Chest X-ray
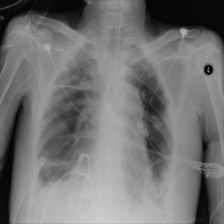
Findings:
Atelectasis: negative
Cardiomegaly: negative
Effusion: negative
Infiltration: negative
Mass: negative
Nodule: negative
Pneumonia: negative
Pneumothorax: negative
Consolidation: negative
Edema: negative
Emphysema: negative
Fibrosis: negative
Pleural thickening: negative
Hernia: negative